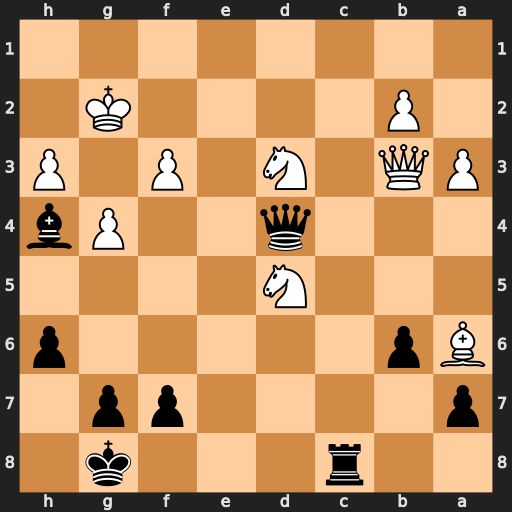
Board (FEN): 2r3k1/p4pp1/Bp5p/3N4/3q2Pb/PQ1N1P1P/1P4K1/8
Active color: b
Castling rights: -
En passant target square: -
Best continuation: Rc1 Nxc1 Qf2+